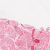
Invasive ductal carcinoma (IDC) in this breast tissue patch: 0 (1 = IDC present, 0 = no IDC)